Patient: sex F, age 63
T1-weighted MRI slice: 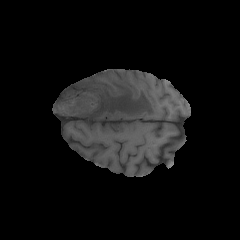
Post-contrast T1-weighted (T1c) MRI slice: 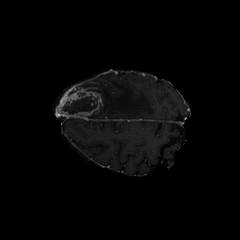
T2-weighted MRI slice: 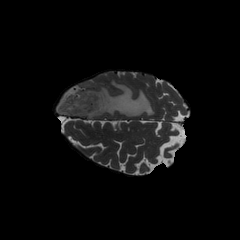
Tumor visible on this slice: yes
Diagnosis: Glioblastoma, IDH-wildtype
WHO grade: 4